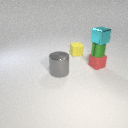
small red rubber cube behind large gray metal cylinder